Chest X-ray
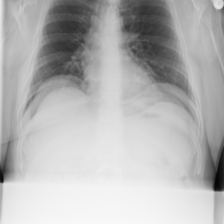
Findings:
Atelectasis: negative
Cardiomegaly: negative
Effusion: negative
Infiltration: negative
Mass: negative
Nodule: negative
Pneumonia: negative
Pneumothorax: negative
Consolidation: negative
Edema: negative
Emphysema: negative
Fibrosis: negative
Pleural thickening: negative
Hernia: negative